The plot is a time-scale (wavelet) decomposition of a bearing vibration signal. Diagnose the bearing from this image, choosing from: normal, inner_race, outer_race, ball.
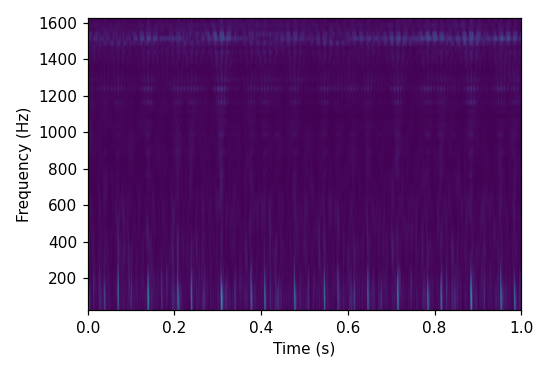
Answer: inner_race